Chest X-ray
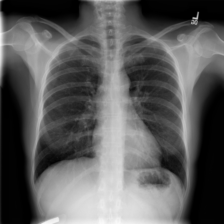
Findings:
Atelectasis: negative
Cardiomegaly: negative
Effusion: negative
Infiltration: negative
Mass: negative
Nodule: negative
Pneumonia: negative
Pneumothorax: negative
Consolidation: negative
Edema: negative
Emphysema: negative
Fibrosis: negative
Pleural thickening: negative
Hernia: negative